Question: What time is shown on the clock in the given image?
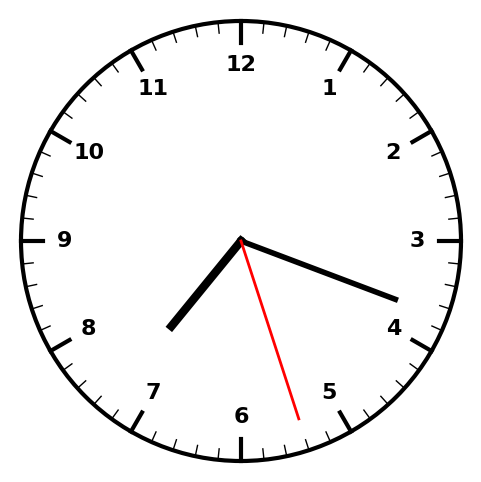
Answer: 07:18:27